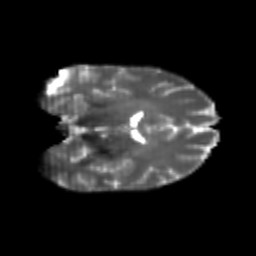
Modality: T2w
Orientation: coronal
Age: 25
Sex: female
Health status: healthy
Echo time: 0.074 s